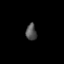
Tissue: prostate
Cell type: Fibroblasts
Senescence score: 0.9208
Nuclear area (px): 172
Mean DAPI intensity: 82.628